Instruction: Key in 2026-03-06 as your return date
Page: home
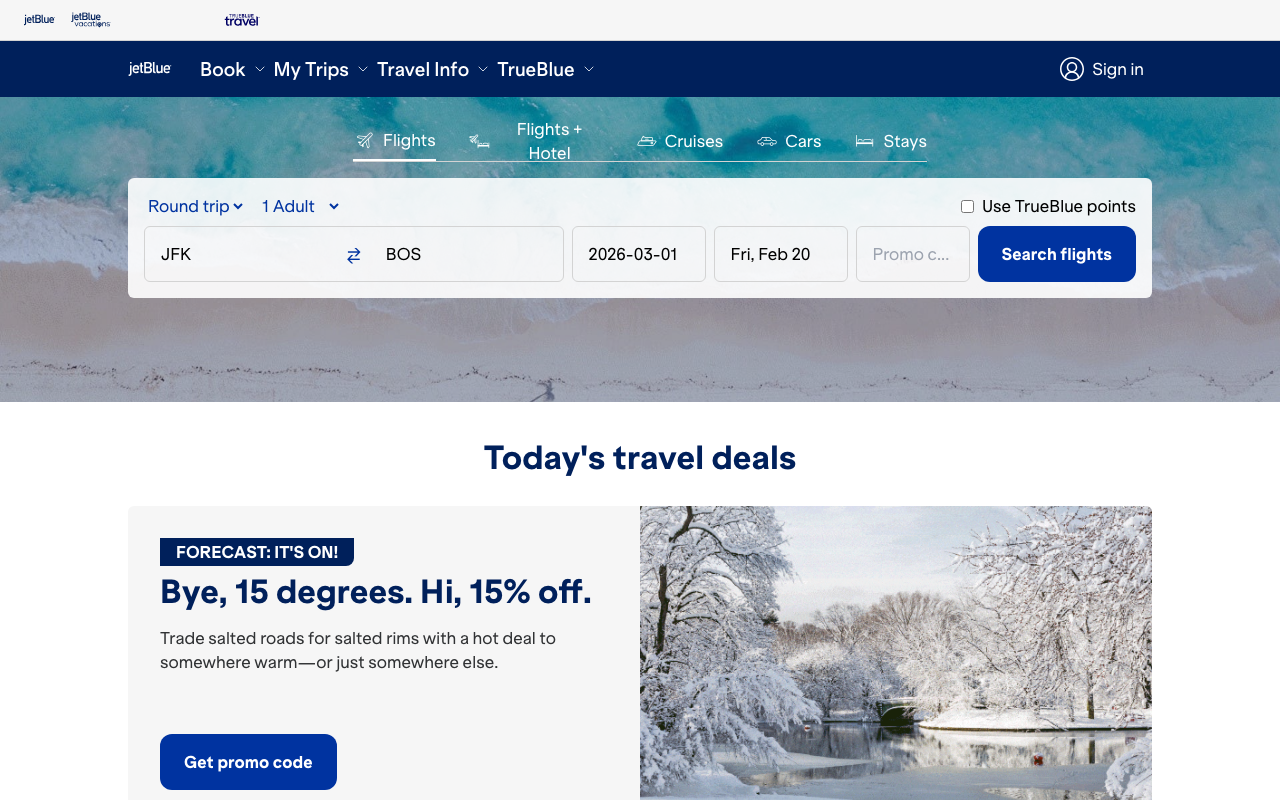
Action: type